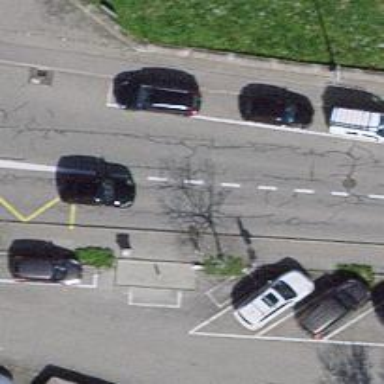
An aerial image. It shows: Motorcycle parking area.